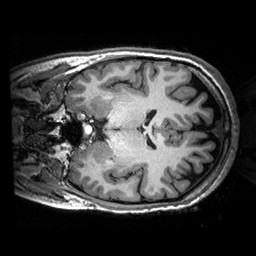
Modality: T1w
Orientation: coronal
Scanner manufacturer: siemens
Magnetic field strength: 3 T
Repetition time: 2.53 s
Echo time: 0.00288 s